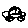
Label: car